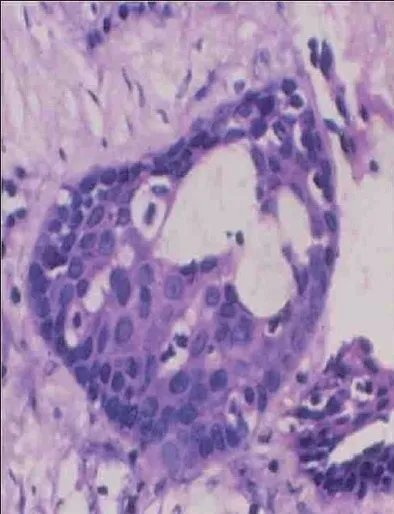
Epithelial plaque showing clear cells and epidermoid-like cells.
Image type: pathology (h&e)